Question: Following <URL>.
Simple 'JPanel' along with Main-method:
'''
public class ContentPanel extends JPanel {
public ContentPanel() {
setLayout(new BorderLayout());
add(new JLabel("Hello world, this is blurry!"), BorderLayout.NORTH);
add(new JLabel("Hello world, this is blurry!"), BorderLayout.CENTER);
add(new JButton("Blurry button"), BorderLayout.SOUTH);
}
public static void main(String[] args) {
JFrame f = new JFrame("Foo");
f.setSize(300, 200);
f.setDefaultCloseOperation(JFrame.EXIT_ON_CLOSE);
f.setLocationRelativeTo(null);
LayerUI<JComponent> layerUI = new BlurLayerUI();
JPanel panel = new ContentPanel();
JLayer<JComponent> jlayer = new JLayer<JComponent>(panel, layerUI);
f.add(jlayer);
f.setVisible(true);
}
}
'''
'BlurLayerUI' which blurs its "children":
'''
class BlurLayerUI extends LayerUI<JComponent> {
private BufferedImage mOffscreenImage;
private BufferedImageOp mOperation;
public BlurLayerUI() {
float ninth = 1.0f / 9.0f;
float[] blurKernel = { ninth, ninth, ninth, ninth, ninth, ninth, ninth,
ninth, ninth };
mOperation = new ConvolveOp(new Kernel(3, 3, blurKernel),
ConvolveOp.EDGE_NO_OP, null);
}
@Override
public void paint(Graphics g, JComponent c) {
int w = c.getWidth();
int h = c.getHeight();
if (w == 0 || h == 0) {
return;
}
// Only create the offscreen image if the one we have
// is the wrong size.
if (mOffscreenImage == null || mOffscreenImage.getWidth() != w
|| mOffscreenImage.getHeight() != h) {
mOffscreenImage = new BufferedImage(w, h,
BufferedImage.TYPE_INT_RGB);
}
Graphics2D ig2 = mOffscreenImage.createGraphics();
ig2.setClip(g.getClip());
super.paint(ig2, c);
ig2.dispose();
Graphics2D g2 = (Graphics2D) g;
g2.drawImage(mOffscreenImage, mOperation, 0, 0);
}
}
'''
This will produce the following:

I've tried to simply add the second 'JPanel' to the 'JFrame' the first, this only results in that the second panel takes up all the space. Using various layout-managers and 'set-Maximum/Preferred-size()' methods won't do any good. Nor will making the second panels background transparent.
'JPanel''JLayer', thus allowing part of the first panel to appear (still blurry)?
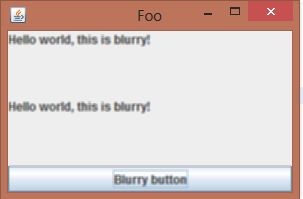
Answer: Going by your comment that you want to blur data while you have a loading image, I would recommend a dialog. You can put your unblurred panel on the dialog, turn off it's frame and title bar with 'setUndecorated(true)', and set it's default close behavior to 'DO_NOTHING_ON_CLOSE' to prevent the user from closing the dialog before the application is loaded. This would sit on top of your blurred panels, but since it's not part of the BlurLayerUI, it wouldn't be blurred.